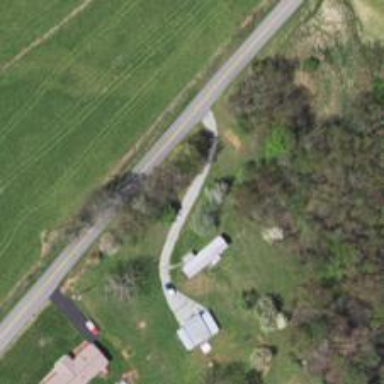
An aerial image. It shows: Driveway.